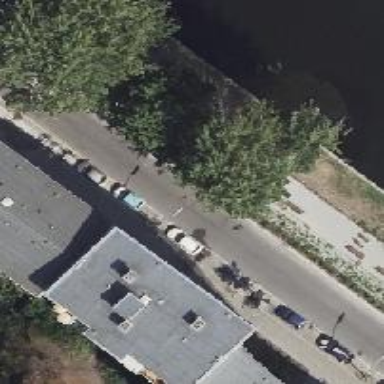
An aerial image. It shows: There is parking obstacle present.